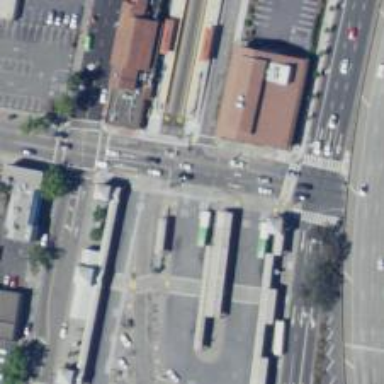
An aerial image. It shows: Busway road.